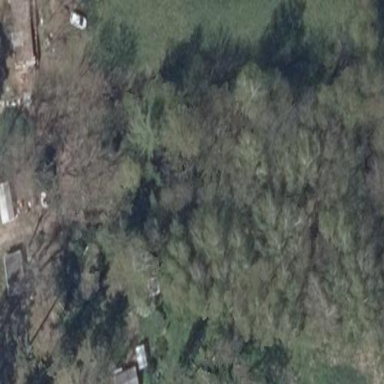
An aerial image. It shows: Mixed woodland with various types of leaves.